Question: I have an tabbed bar application and the status bar tint colour is set to default - so it is always my selected blue colour throughout my app.
However, in one view, I am hiding my Navigation Bar like so:
'''
[self.navigationController setNavigationBarHidden:YES];
'''
This is in the 'viewWillAppear' method and the view is accessible as it is one of the tabs of my app.
The reason I am hiding it, is because I would like to put a toolbar (with about 6 buttons) in its place.
I have set the tint colour of my toolbar, however, the status bar on this view is always black. Is there a way to re-set the status bar for this view, or is there a better way to hide the navigation bar in order to retain the status bar tint colour.
I read somewhere that when tinting is set to default, the colour of the status bar will be the colour of the lowest pixel in the header.
I have tried hiding the navigation bar in storyboards and have also tried changing the tint colour to 'Custom' but this also had no effect.
These two screenshots might illustrate my issue. Toggling the navigation bar changes the status bar colour. This is the navigation controller which the view in question is embedded in.

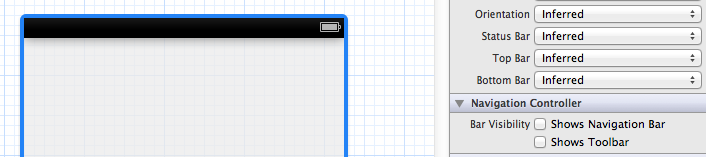
Answer: Ahh!!! I have a working solution... albeit a very dirty and makeshift solution.
1. Simply hide the navigation bar in storyboards (As shown in image in question - uncheck Shows Navigation Bar).
2. Drag a Navigation Bar into the view.
3. Set it's Alpha to 0 and uncheck User Interaction Enabled - DO NOT MAKE HIDDEN
4. Make sure the Navigation Bar is on the top - as shown in following image.
This way your status bar will pick up the correct colour without showing a Navigation Bar.
Hopefully a more resilient/nicer way to do this will be in a recent Xcode update.
To make a toolbar look like a navigation bar:
1. Position the toolbar -1 on the Y axis
2. Create a label (with no text) with a height of 44px, width 320px and position at 0,0. This will be the bottom border for the tab bar. For best results, take a screenshot of a page of your app and use software to get the colour of the border - this is the darkest part of the tab before the shadow begins (use this colour as the background of the label).